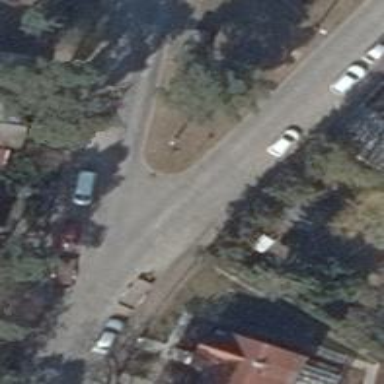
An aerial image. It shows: Residential road.